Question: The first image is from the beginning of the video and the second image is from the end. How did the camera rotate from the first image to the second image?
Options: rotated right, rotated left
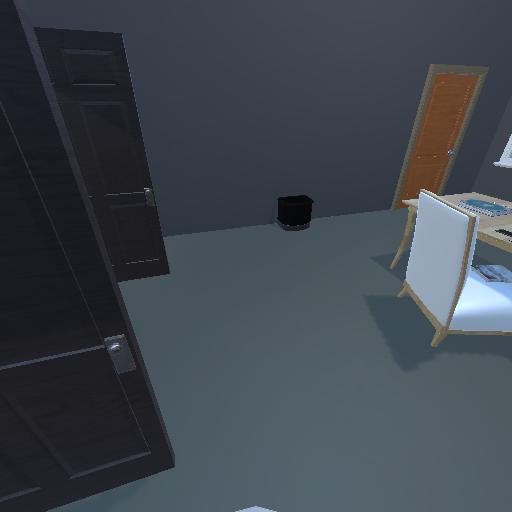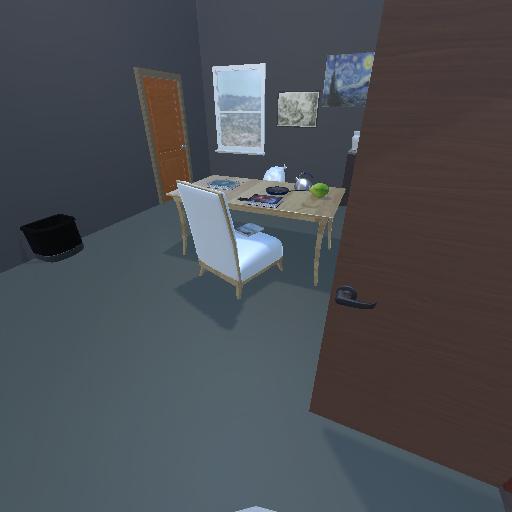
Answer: rotated right